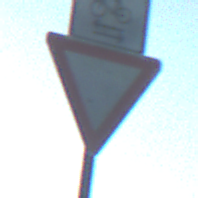
Verkehrszeichen: VorfahrtGewaehren
Zusatzzeichen oben: RichtungsangabeDurchPfeile9
Umgebung: Outdoor, Nature
Tageszeit: MorningAfternoon
Wetter: Clear
Licht: Natural
Jahreszeit: NotSpecified
Kontrast: HighContrast